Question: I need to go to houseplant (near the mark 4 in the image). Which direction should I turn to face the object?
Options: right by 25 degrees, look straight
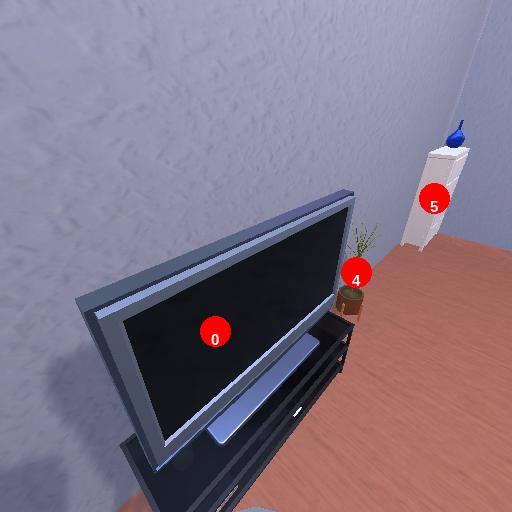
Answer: right by 25 degrees